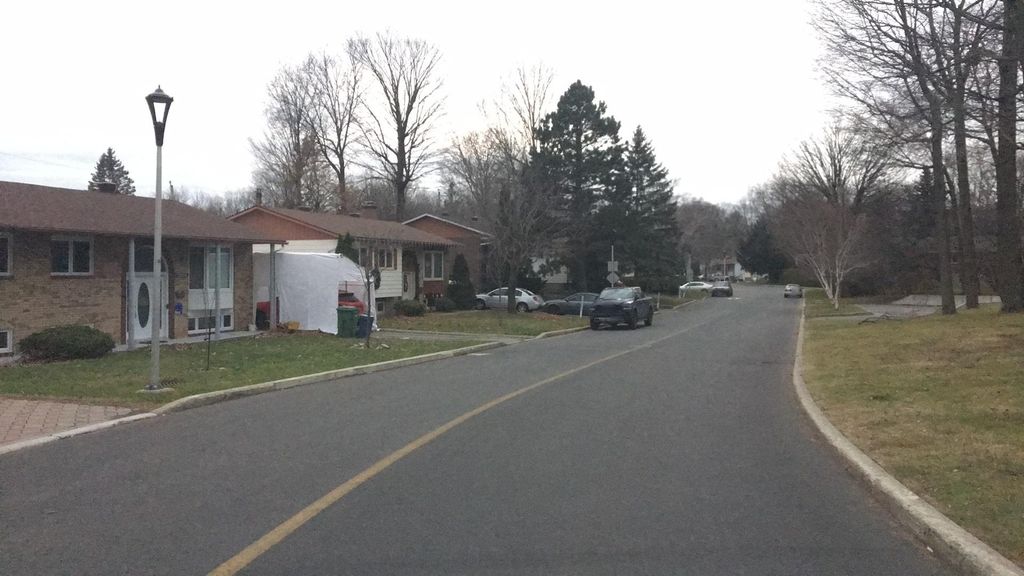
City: montreal